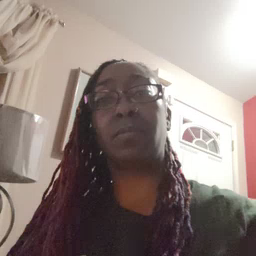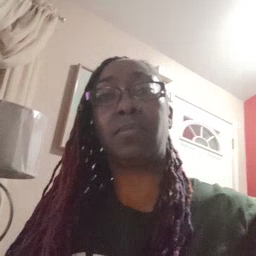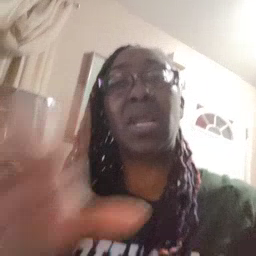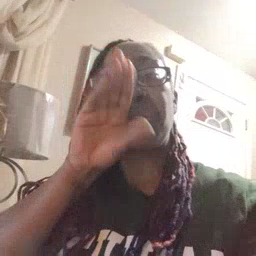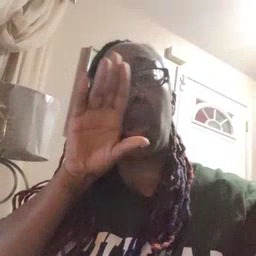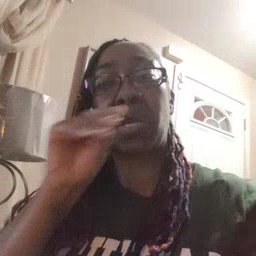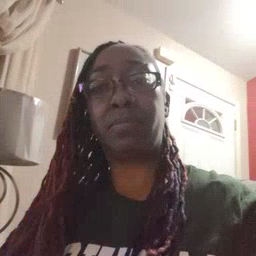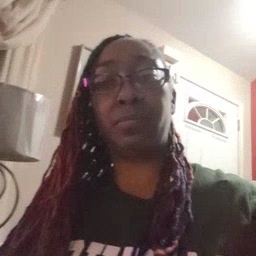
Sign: duck